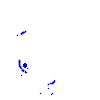
Particle: electron